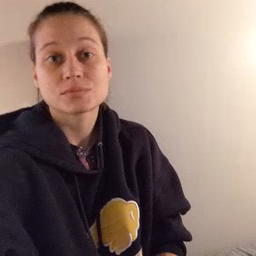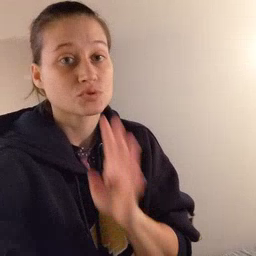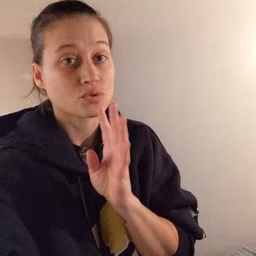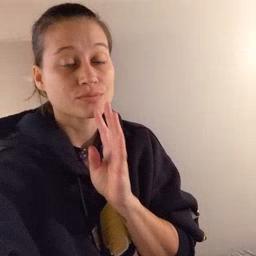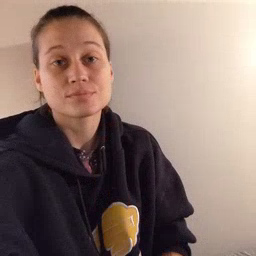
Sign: talk